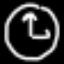
Label: clock